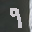
Label: 9